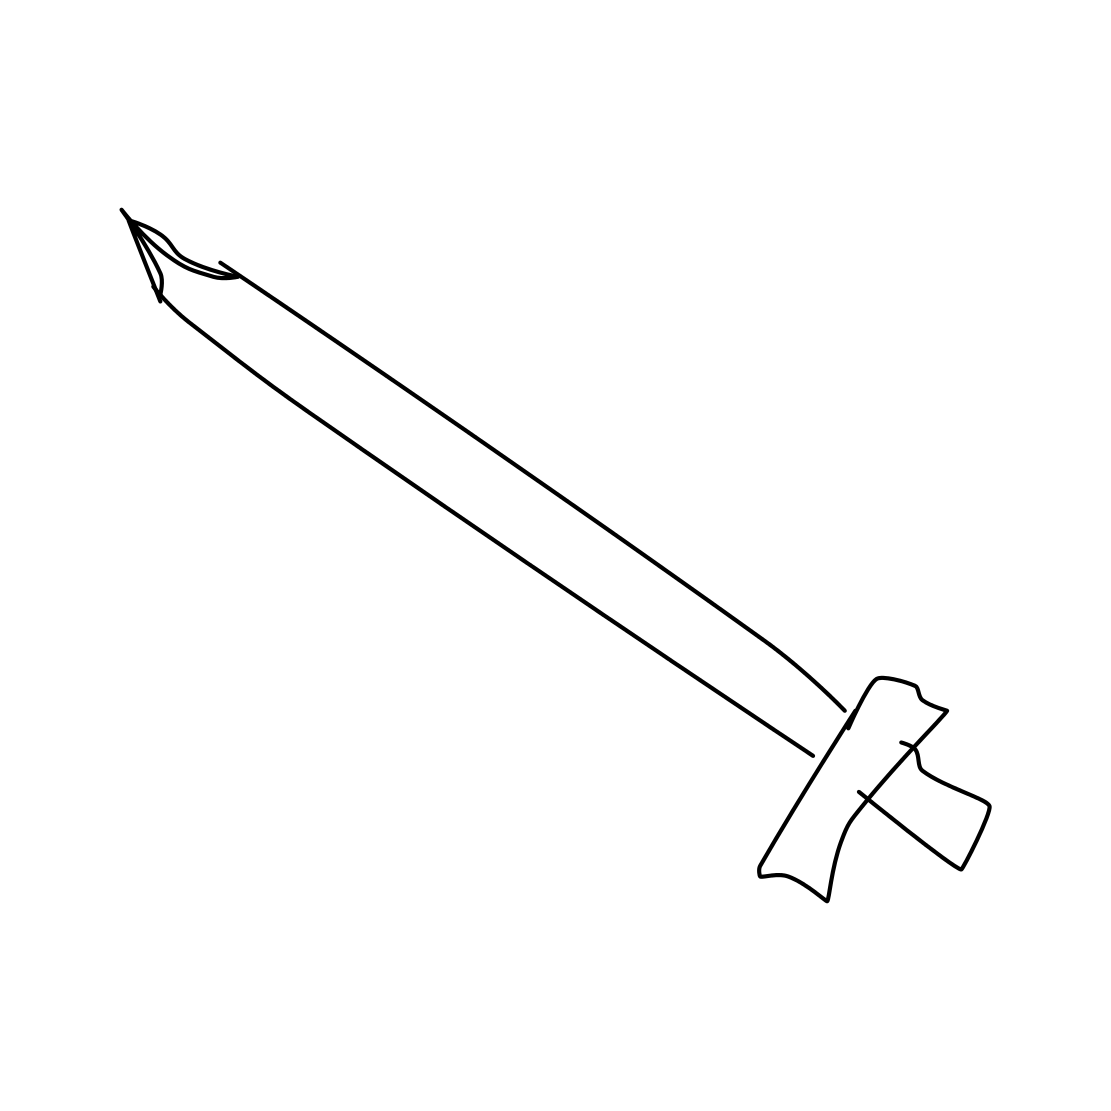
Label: sword